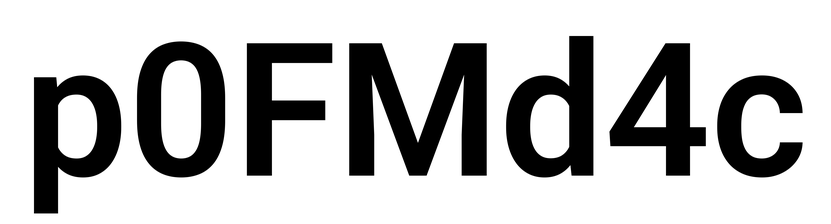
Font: Roboto_SemiBold